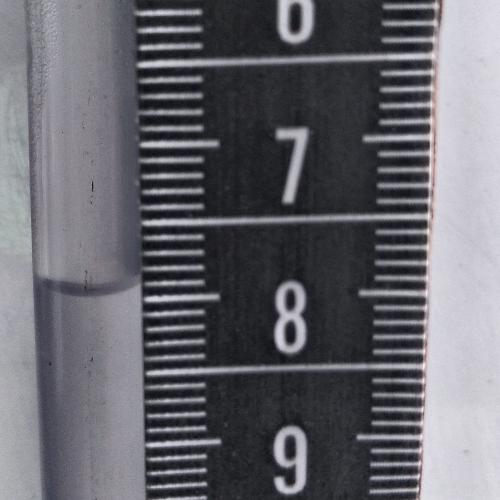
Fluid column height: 7.9 cm